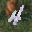
Label: 4